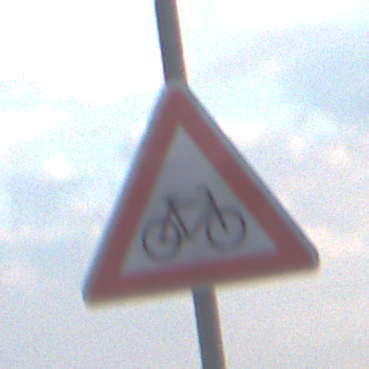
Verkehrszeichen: RadverkehrLinks
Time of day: SunriseSunset
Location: Outdoor (Nature)
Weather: PartlyCloudy
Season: NotSpecified
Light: Natural